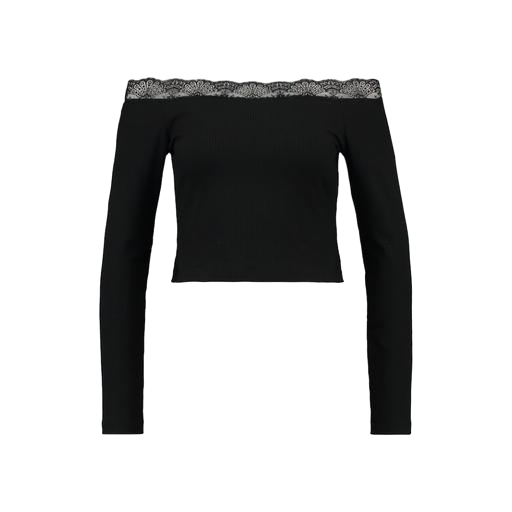
black top shoulder, black long sleeved crop top, front long sleeve bardot, white background